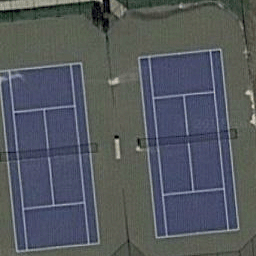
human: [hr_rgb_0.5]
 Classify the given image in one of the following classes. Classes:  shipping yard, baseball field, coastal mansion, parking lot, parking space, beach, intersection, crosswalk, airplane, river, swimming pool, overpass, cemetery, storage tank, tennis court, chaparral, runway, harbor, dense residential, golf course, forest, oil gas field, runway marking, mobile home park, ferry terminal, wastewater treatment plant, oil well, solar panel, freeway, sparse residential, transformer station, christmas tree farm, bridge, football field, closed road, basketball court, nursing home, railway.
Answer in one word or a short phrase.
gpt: tennis court